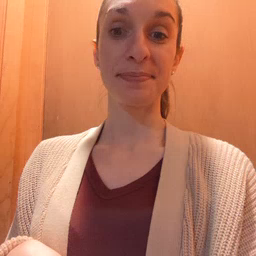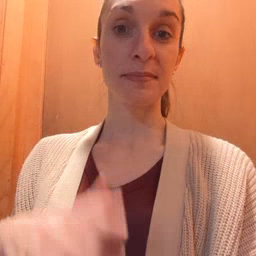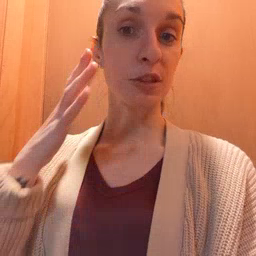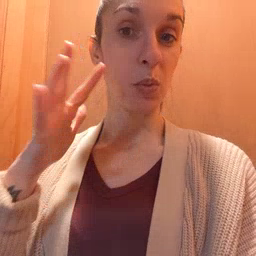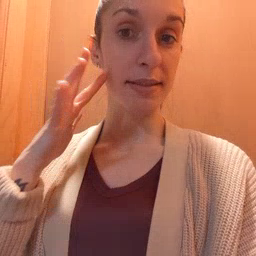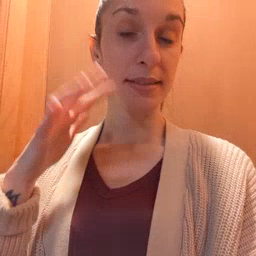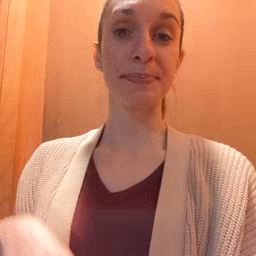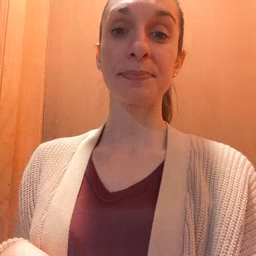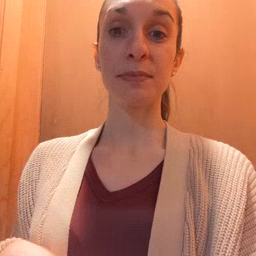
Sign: noisy